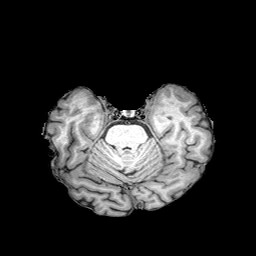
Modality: T1w
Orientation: coronal
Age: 76
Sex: female
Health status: healthy